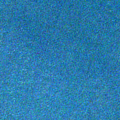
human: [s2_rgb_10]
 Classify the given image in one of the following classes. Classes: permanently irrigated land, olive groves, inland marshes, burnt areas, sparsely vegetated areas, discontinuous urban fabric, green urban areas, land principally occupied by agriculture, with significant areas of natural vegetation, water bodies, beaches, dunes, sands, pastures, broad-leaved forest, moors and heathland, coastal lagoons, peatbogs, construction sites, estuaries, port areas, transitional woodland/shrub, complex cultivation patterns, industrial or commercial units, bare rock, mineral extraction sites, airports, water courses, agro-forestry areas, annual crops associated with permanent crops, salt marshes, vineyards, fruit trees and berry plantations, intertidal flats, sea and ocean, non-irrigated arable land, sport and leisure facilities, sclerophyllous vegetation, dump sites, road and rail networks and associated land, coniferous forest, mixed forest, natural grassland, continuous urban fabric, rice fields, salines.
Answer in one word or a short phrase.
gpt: sea and ocean